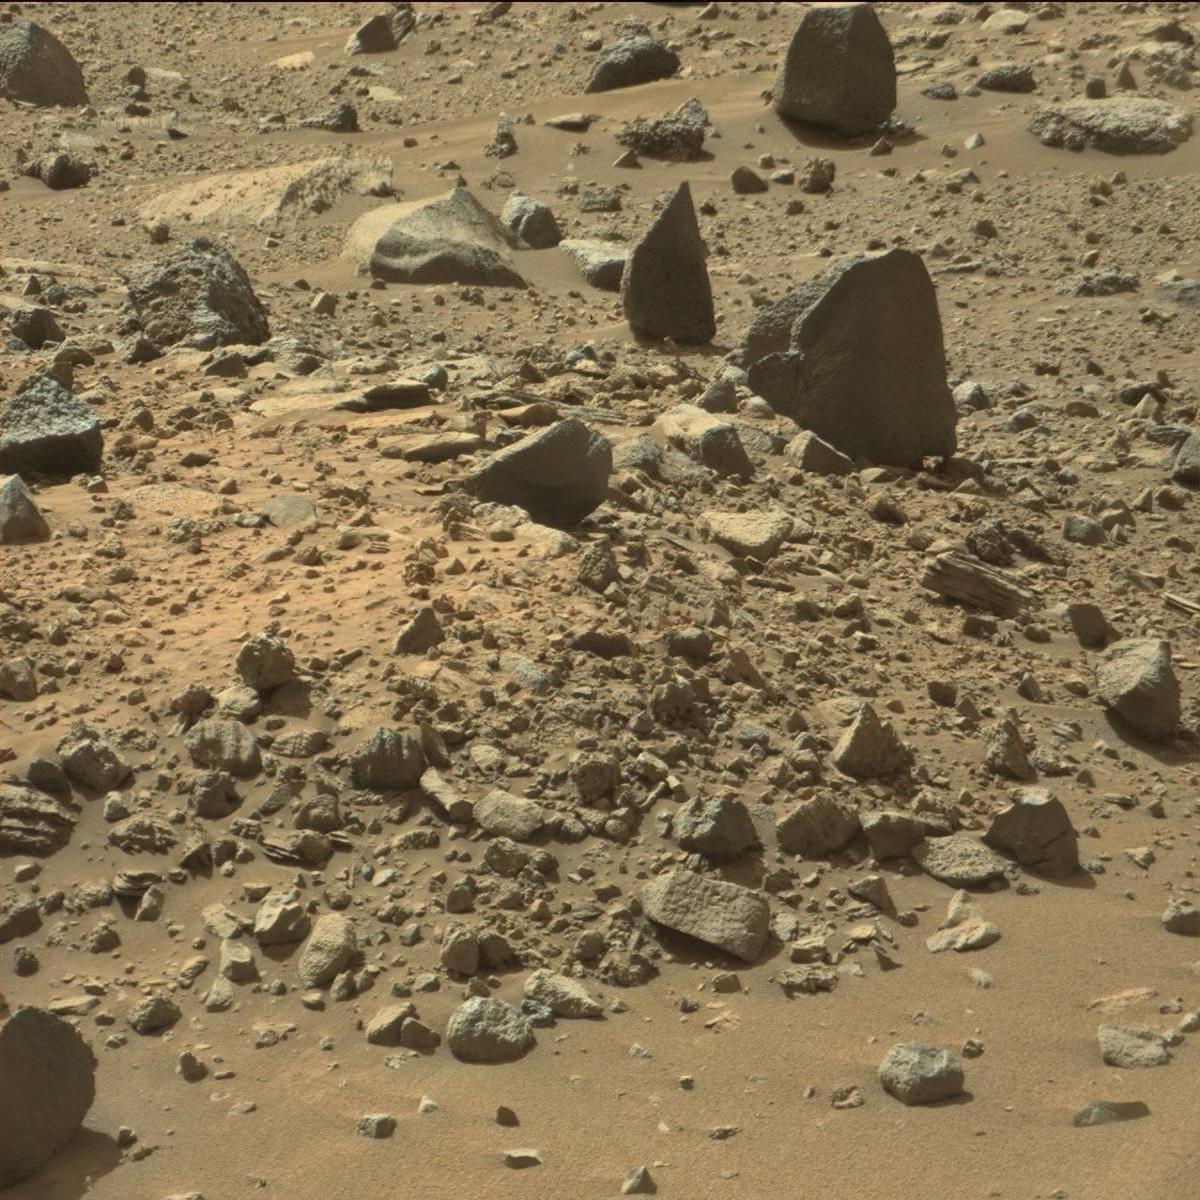
Terrain classes present: Bedrock, Rock, Sand / Soil